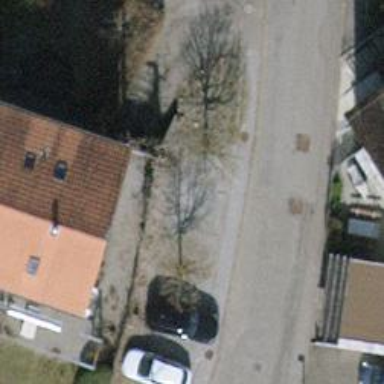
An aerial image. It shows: Sidewalk with gravel surface.